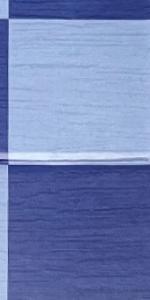
Label: Empty